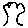
Label: tree